Field crop: maize
Growth stage: 2
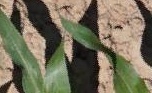
Species: maize